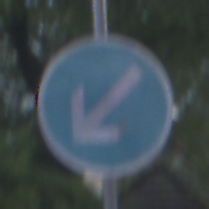
Verkehrszeichen: VorgeschriebeneVorbeifahrtLinks
Umgebung: Outdoor, Urban
Tageszeit: SunriseSunset
Wetter: PartlyCloudy
Licht: Natural
Jahreszeit: NotSpecified
Kontrast: LowContrast